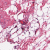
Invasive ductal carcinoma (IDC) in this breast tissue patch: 0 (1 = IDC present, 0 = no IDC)